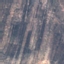
Land use / land cover class: PermanentCrop